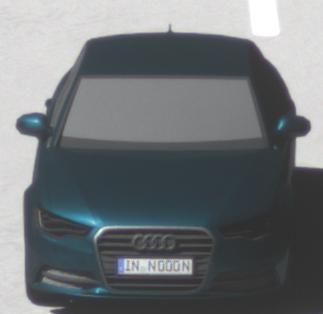
Make: Audi
Model: A6 2.0 TFSI
Detailed model: A6 (C7) Limousine
Model produced from: 2011/10
Model produced until: 2014/09
Doors: 4
Color: blue
Road condition: dry road
Daytime: midday
Contrast: high contrast